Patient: sex M, age 35
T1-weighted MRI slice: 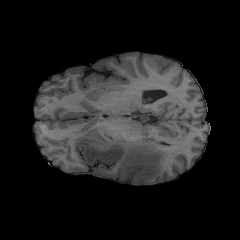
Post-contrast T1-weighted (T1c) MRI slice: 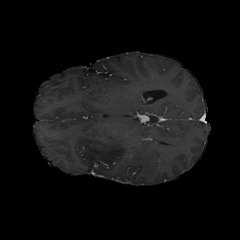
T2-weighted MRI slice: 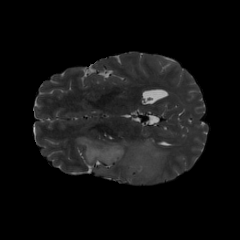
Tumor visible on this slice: yes
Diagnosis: Astrocytoma, IDH-mutant
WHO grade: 4